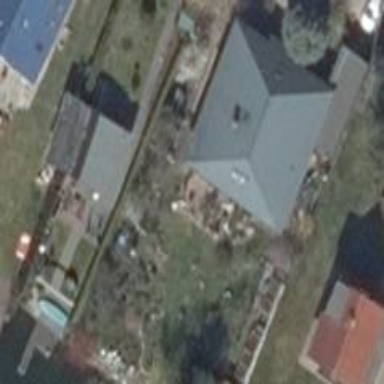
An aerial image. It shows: Detached building with hipped roof in grey color. The roof is oriented along the building.